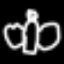
Label: angel